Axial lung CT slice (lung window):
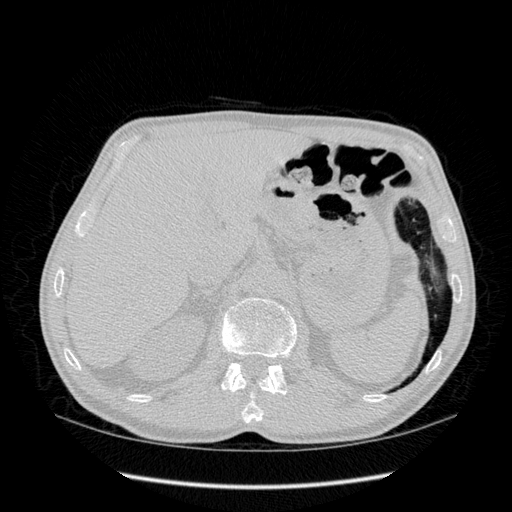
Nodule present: no